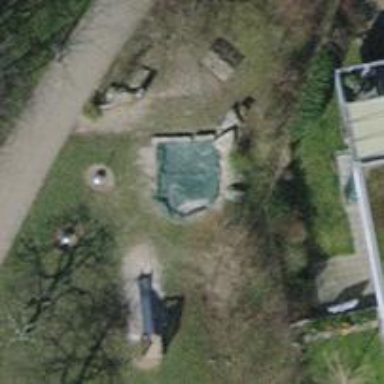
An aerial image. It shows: Playground area for leisure activities on the land.